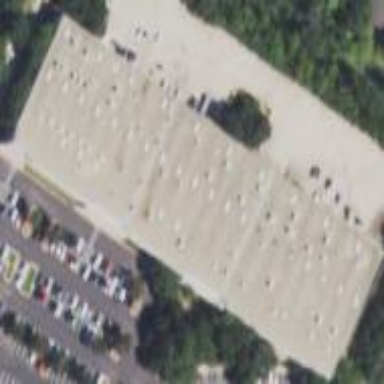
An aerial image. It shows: Commercial building.